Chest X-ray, AP view. Patient: 50 years old, sex M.
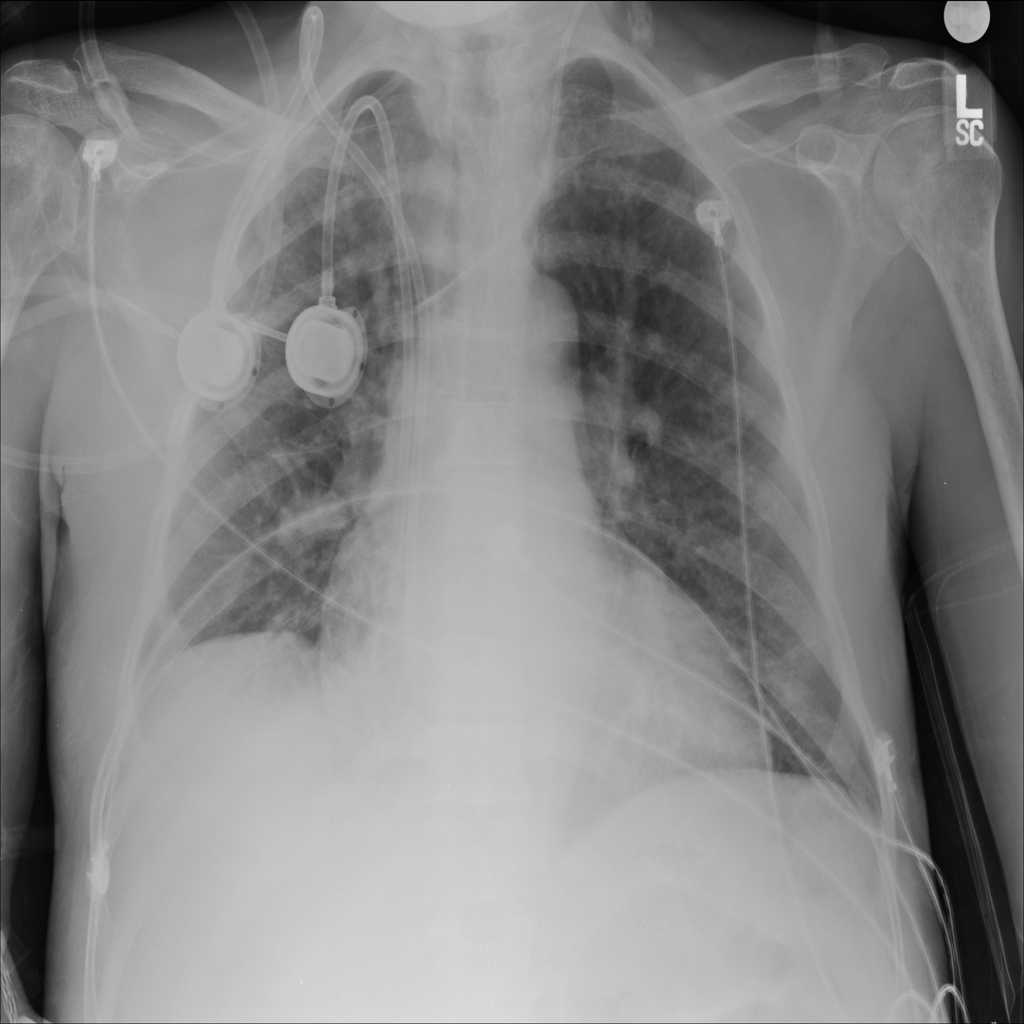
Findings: No Finding